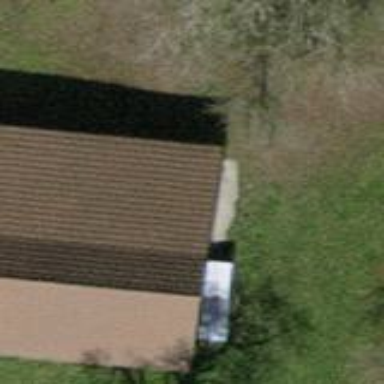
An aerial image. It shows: Shed building.